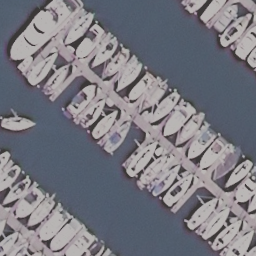
Label: harbor